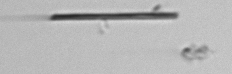
Label: fiber_TAG_external_detritus